Question: I'm new to ExactTarget, and I'm having some hard time to do something that should be simple.
We direct our e-mails using a list of All Subscribers, and filter then using data extensions. When I go on the tracking page of a particular e-mail, there it is in the Summary, all the info and the Data Extensions, on the format:
name (number) sent (Using All Subscribers) (number sent)

The thing is, when I do a tracking extract I don't get this information. I tried to extract everything that was possible, and couldn't get this information. All I get is, for each sendID (for each subscriber in fact), the ListID, which will always be the same (the one for All Subscribers). I want to know which segment we used.
Tried to deep dive on the SOAP API, with no luck, again all I can retrieve is the List, never the data extension.
This must be retrievable, once it is on the Tracking Summary. So my question is how do I retrieve is.
I considered programming a simple robot to scrape for this info, but there must be a better way.
Thanks
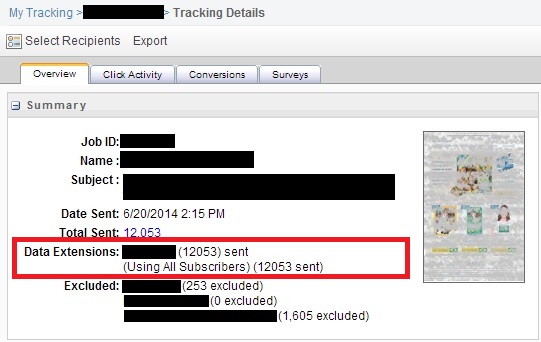
Answer: Guess nobody cares much, but in case someone faces the same problem, I've got a final answer for support, the information is not retrievable (except through the tracking summary, which must be accessed one by one) through API or UI
But a custom report can be asked for. Still waiting to see if it's free of charge (should be, right? As it's something that should be available in first place)